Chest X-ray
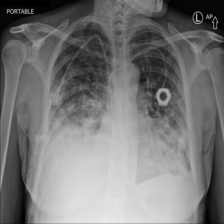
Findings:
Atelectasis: negative
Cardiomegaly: negative
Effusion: positive
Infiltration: negative
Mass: positive
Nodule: negative
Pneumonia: negative
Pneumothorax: negative
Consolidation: negative
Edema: negative
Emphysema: negative
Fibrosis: negative
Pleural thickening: negative
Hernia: negative